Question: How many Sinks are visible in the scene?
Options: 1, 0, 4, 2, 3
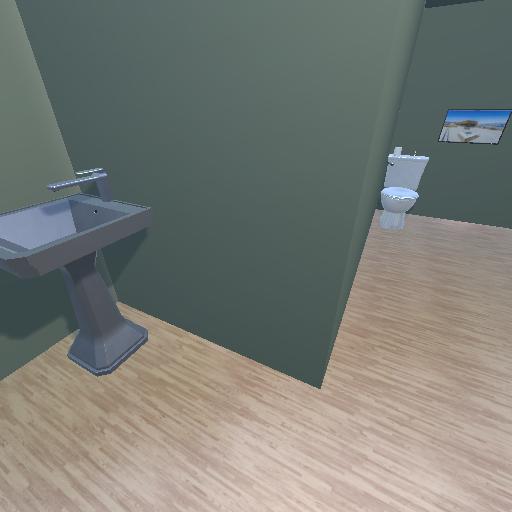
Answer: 1